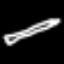
Label: pencil